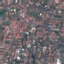
Land use / land cover class: Residential